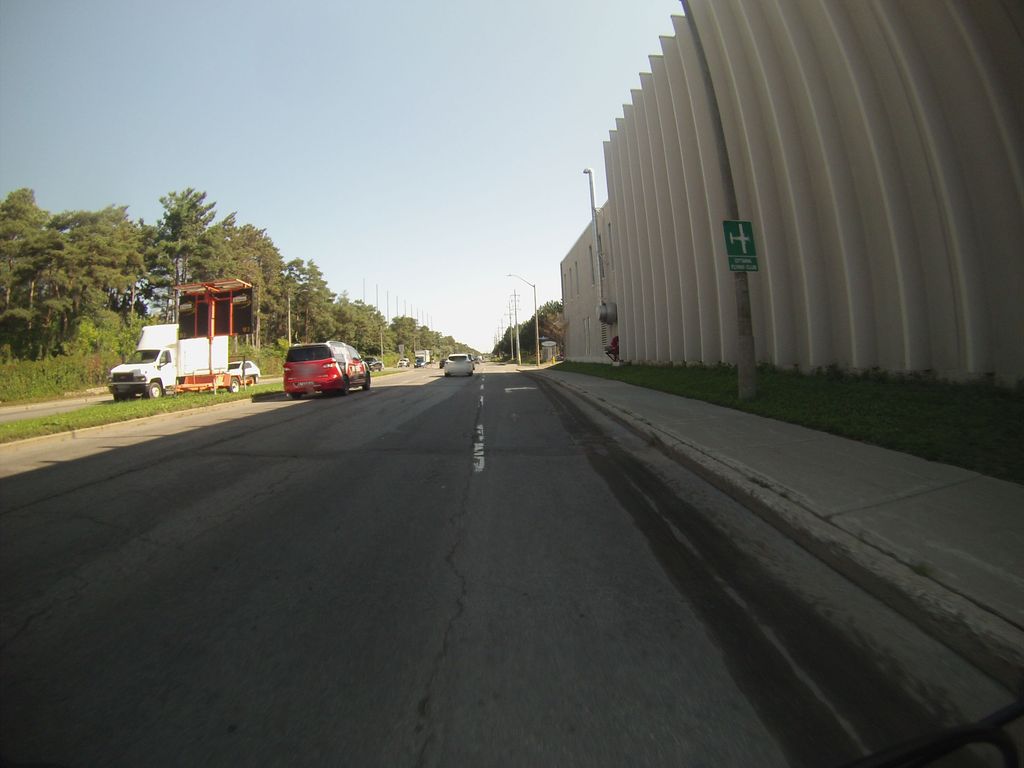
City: ottawa-gatineau